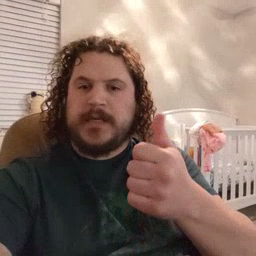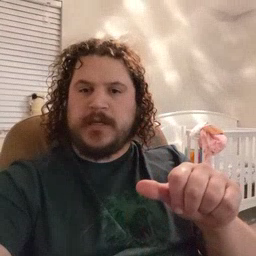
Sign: any